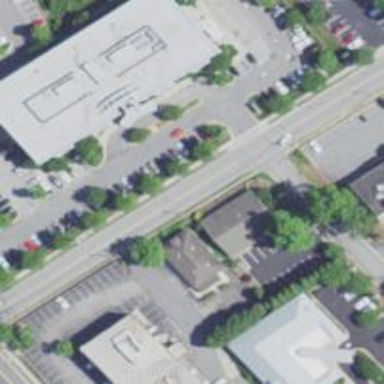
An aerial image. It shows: Healthcare clinic.